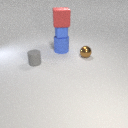
small blue metal cube below large red rubber cube